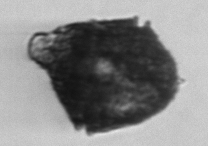
Label: Gonyaulax